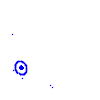
Particle: electron